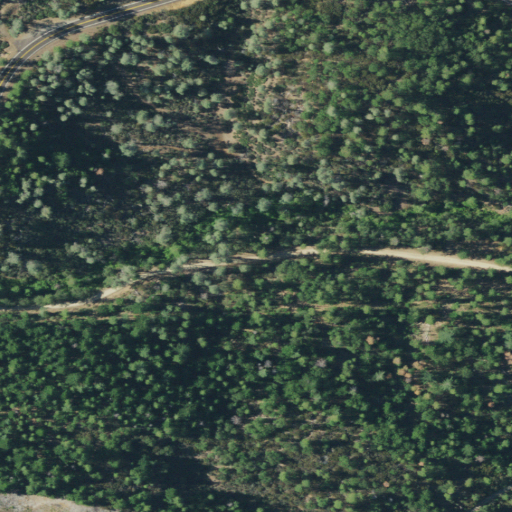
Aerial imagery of valley in California named Spiers Gulch containing shrub, evergreen forest, mixed forest, open development, and low intensity development